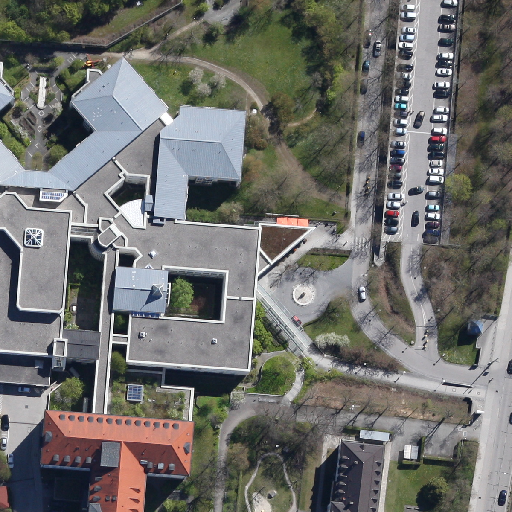
Referring expression: vehicle in the parking area